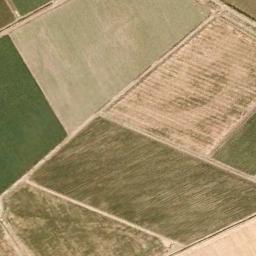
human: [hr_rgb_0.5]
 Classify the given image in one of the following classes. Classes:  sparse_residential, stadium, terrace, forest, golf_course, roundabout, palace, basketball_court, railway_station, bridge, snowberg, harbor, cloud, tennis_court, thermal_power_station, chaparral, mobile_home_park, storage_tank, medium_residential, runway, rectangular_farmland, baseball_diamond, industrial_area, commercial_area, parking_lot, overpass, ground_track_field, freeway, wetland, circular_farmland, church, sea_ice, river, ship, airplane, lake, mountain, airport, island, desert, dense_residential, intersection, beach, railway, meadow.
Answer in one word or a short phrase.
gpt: rectangular_farmland